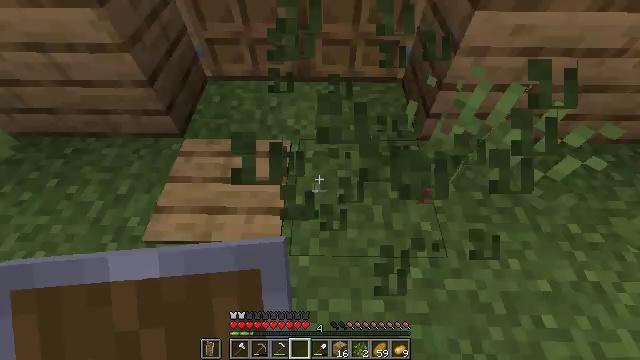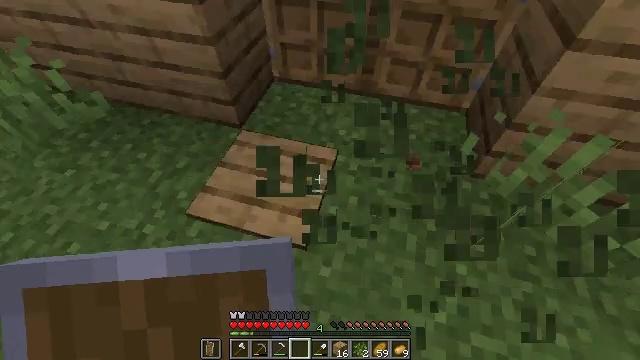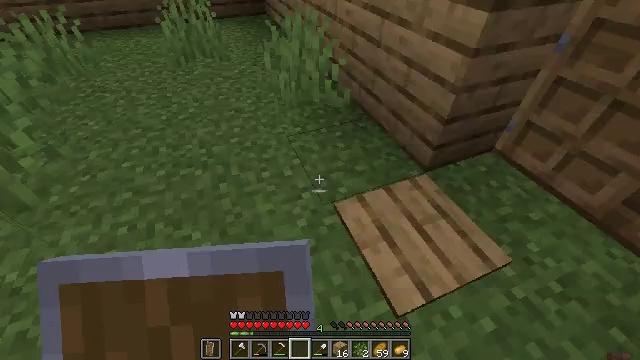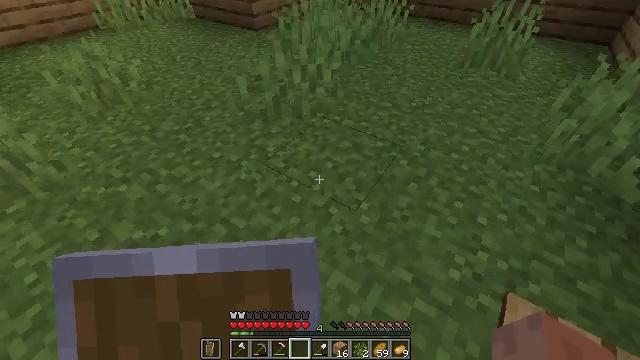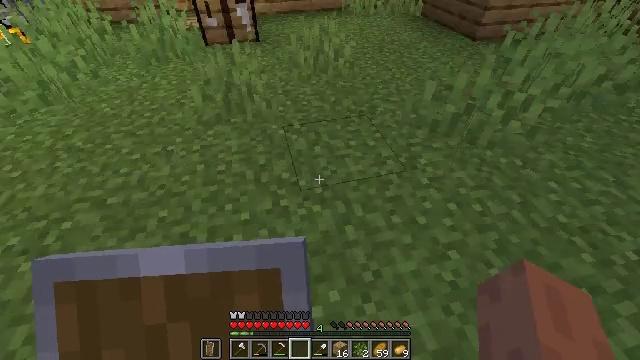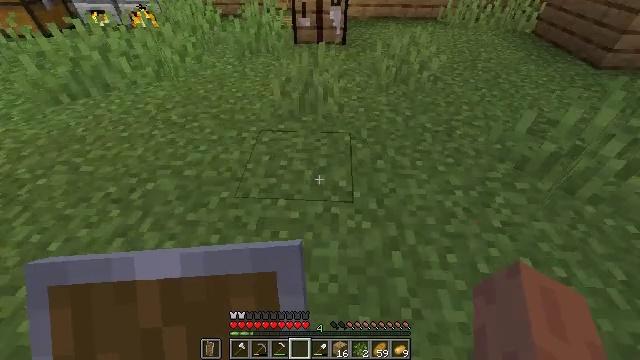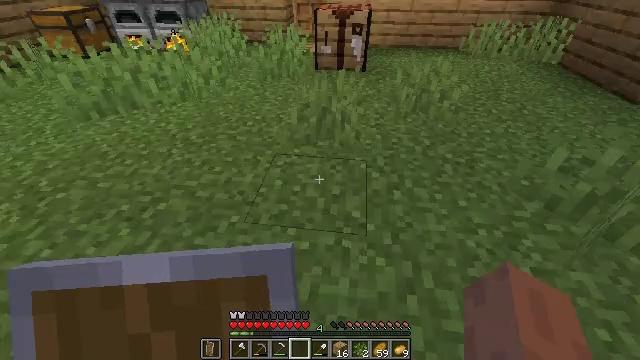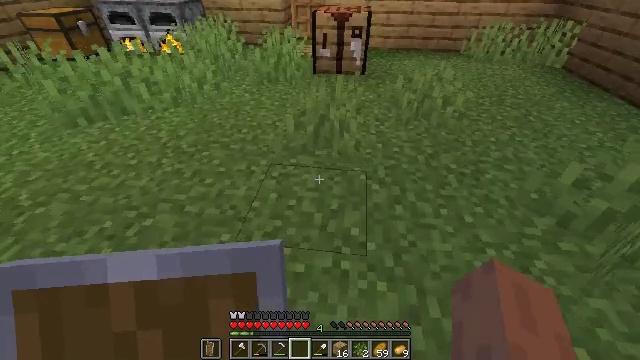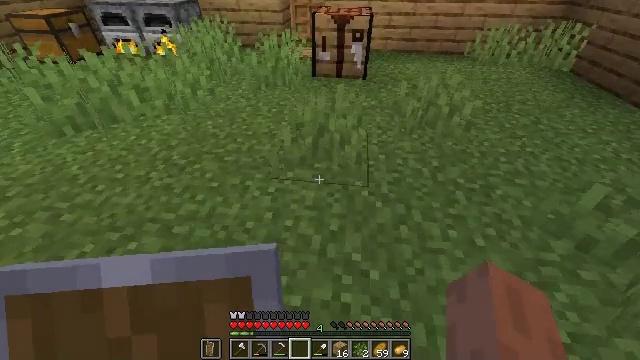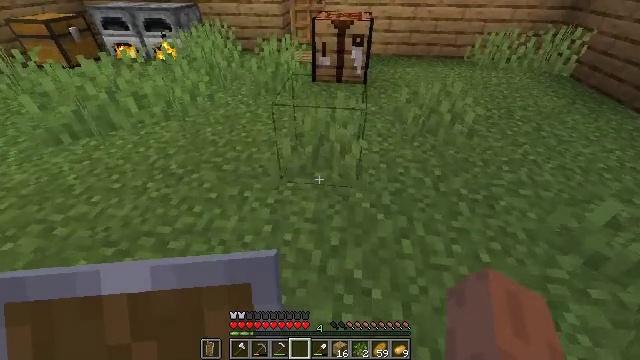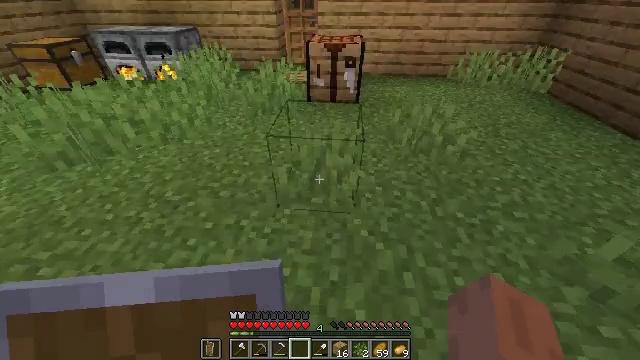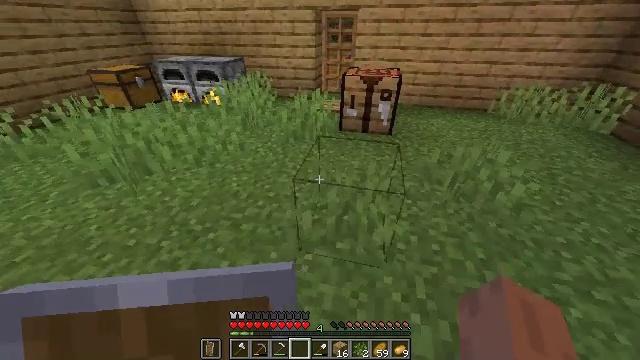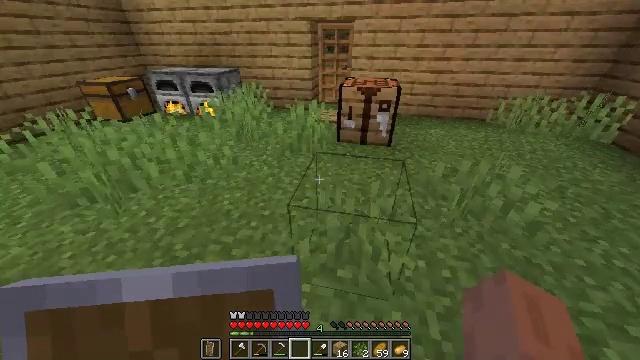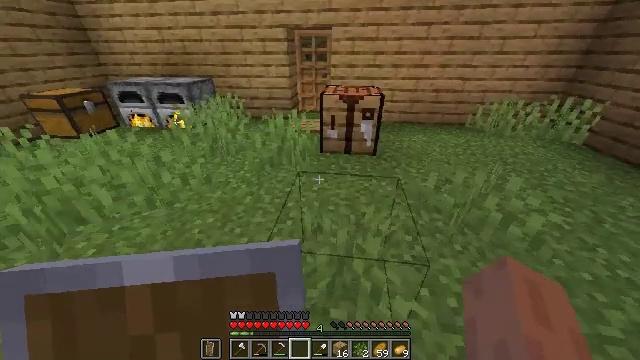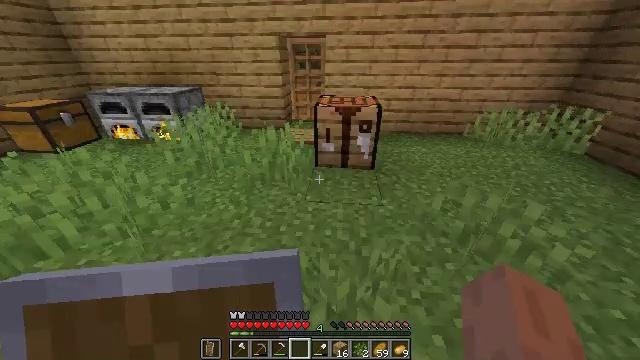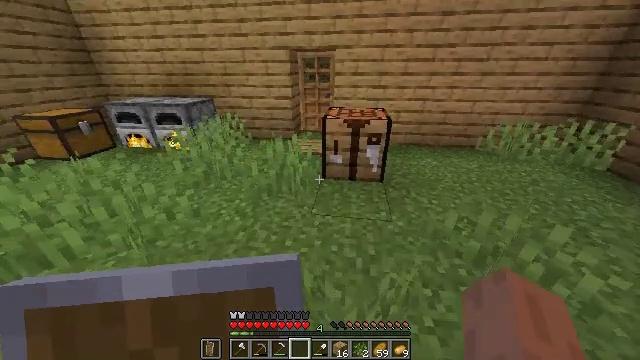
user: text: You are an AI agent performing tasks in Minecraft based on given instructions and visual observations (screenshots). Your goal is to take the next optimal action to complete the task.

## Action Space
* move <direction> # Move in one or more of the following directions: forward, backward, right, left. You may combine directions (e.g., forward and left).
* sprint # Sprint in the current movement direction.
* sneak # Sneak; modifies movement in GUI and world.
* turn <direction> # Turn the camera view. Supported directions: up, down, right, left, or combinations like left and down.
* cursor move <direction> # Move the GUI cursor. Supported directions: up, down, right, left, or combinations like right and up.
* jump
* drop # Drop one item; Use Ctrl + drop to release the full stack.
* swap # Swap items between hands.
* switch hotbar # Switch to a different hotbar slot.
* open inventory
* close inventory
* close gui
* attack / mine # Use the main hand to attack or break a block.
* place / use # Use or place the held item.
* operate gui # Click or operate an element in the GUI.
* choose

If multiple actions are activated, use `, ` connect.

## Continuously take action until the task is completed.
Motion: motion action
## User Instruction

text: Create an oak pressure plate using oak planks.
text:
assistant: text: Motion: turn left and up
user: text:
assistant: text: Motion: turn left and up
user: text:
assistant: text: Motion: turn left
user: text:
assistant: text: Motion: turn left
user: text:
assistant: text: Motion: move forward, turn left
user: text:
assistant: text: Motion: move forward, turn left and up
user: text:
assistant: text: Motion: move forward
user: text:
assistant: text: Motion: move forward, sprint
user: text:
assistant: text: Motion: move forward, sprint
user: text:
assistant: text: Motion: move forward, sprint, turn right
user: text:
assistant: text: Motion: move forward, sprint, turn left and up
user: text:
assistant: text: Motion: move forward, sprint, turn up
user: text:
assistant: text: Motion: move forward, sprint, turn right and up
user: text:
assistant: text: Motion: move forward, sprint, turn right and up
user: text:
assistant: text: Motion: move forward, sprint, turn left and up
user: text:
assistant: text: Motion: move forward, sprint, turn left and up
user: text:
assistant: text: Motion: move forward, sprint
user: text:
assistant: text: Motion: move forward, sprint
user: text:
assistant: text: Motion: move forward, sprint
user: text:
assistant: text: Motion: move forward, sprint, turn right
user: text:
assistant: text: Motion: move forward, turn right
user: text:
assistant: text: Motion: move forward, turn right
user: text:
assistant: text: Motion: use / place
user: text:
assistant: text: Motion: use / place
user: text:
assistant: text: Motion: use / place
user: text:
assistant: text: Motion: turn left
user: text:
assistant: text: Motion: no_op
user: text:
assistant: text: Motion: open gui
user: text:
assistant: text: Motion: no_op
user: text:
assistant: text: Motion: no_op